Field crop: tomato
Growth stage: 1
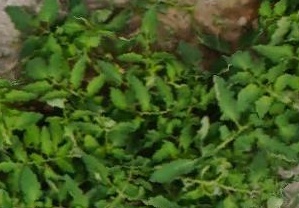
Species: tomato